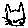
Label: cat